Field crop: maize
Growth stage: 2
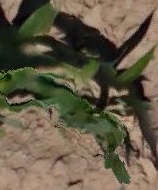
Species: maize